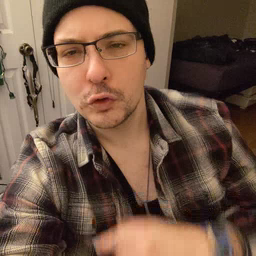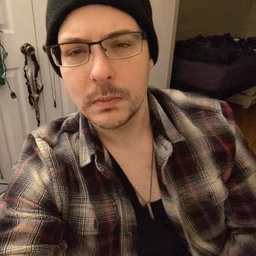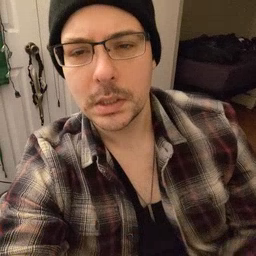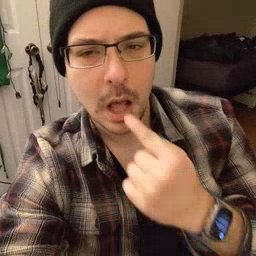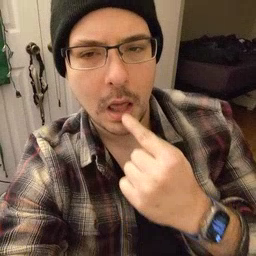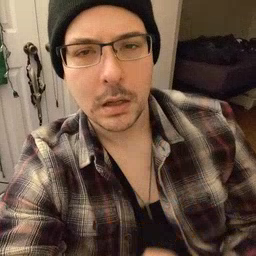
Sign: tongue